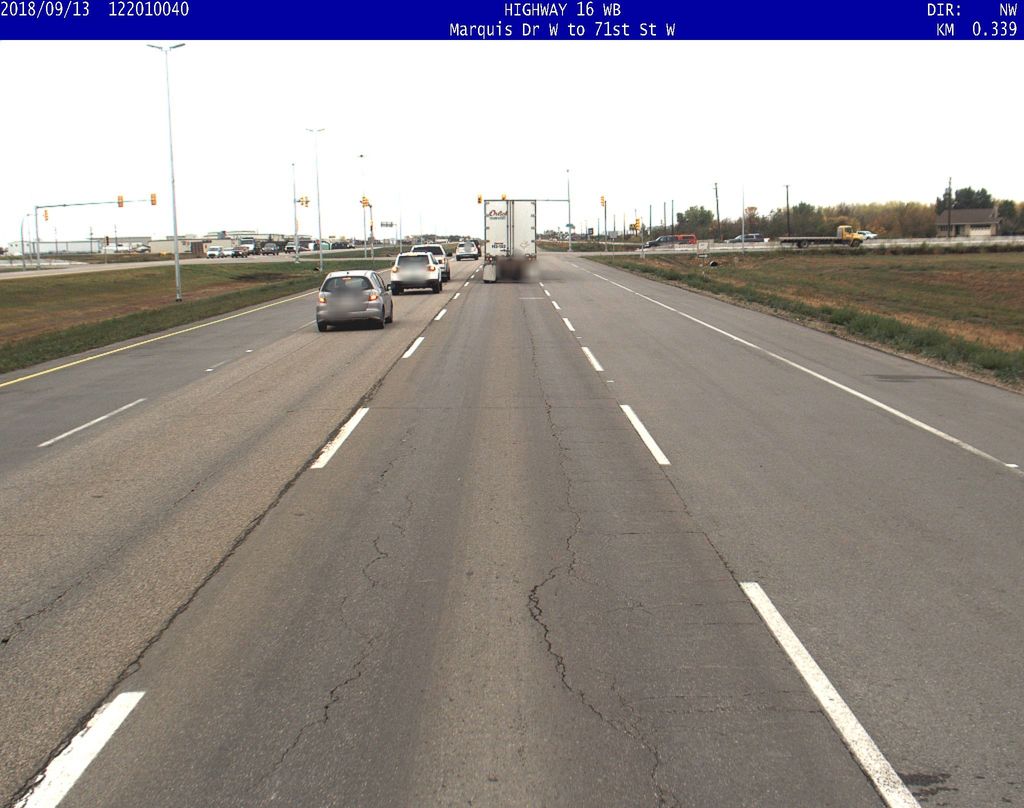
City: saskatoon